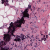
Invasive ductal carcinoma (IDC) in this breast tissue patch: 1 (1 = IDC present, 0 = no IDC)